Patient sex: F
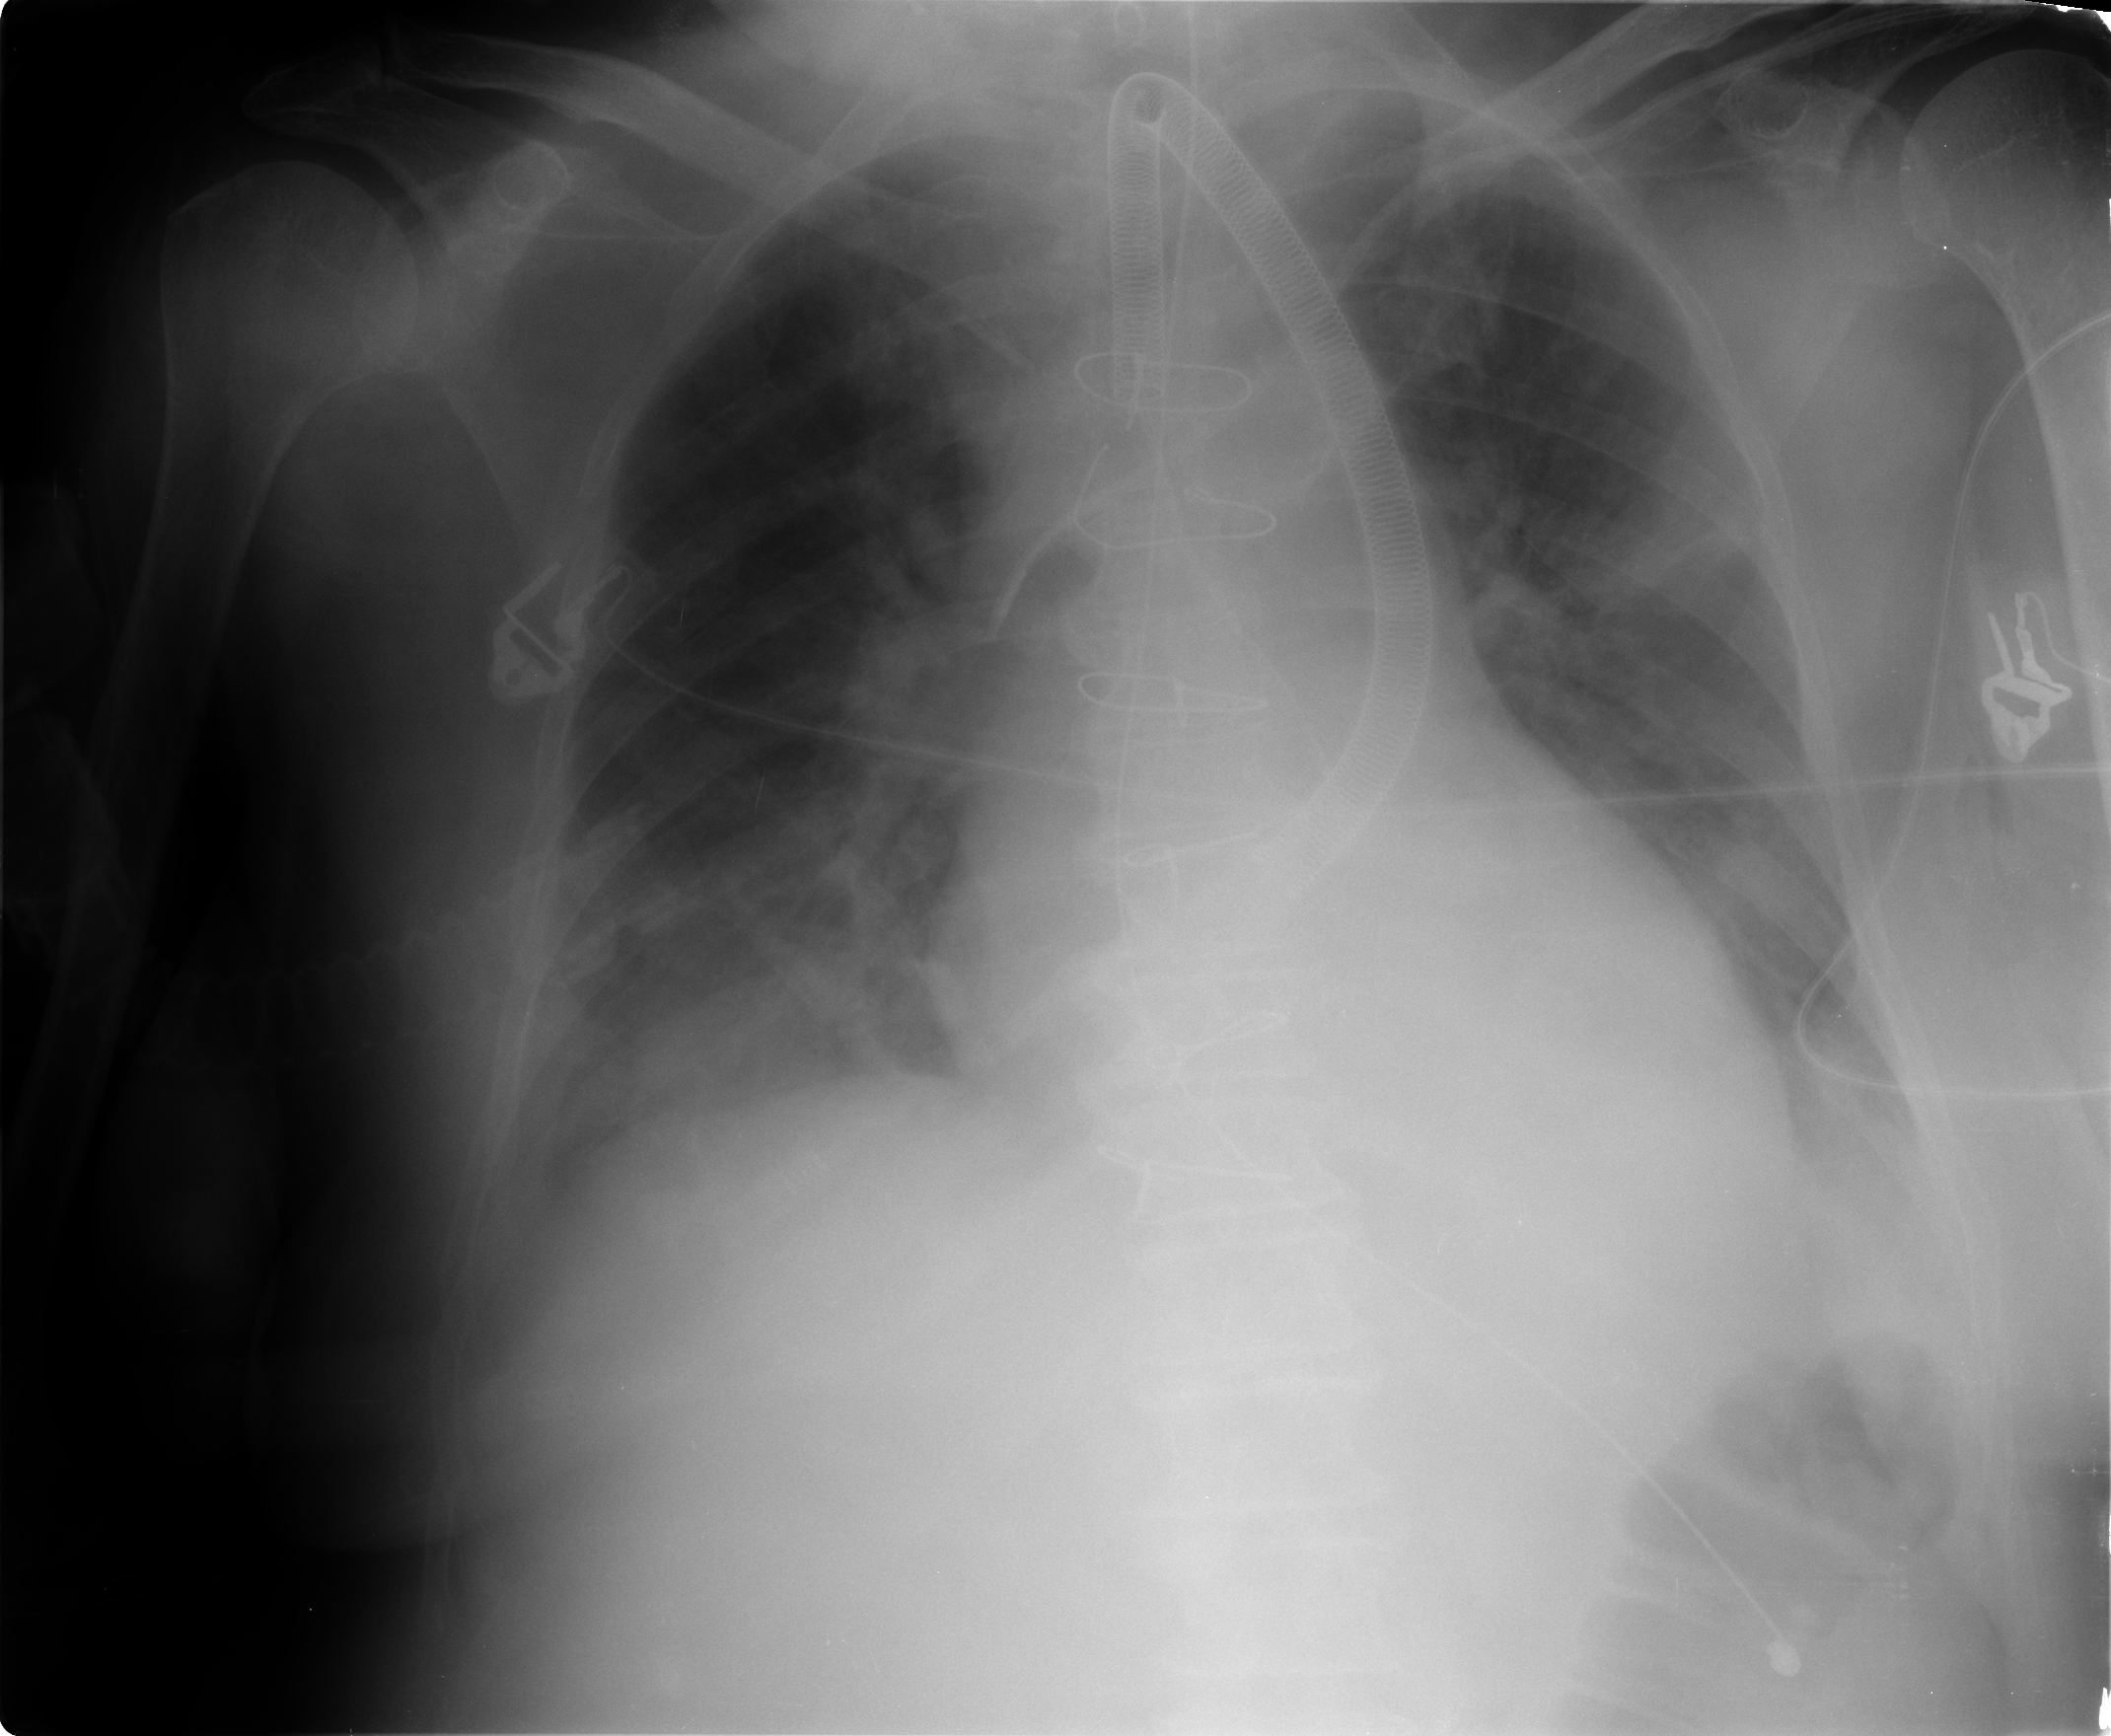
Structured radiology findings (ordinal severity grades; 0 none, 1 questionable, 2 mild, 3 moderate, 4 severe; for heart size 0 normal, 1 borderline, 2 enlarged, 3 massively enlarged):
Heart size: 2
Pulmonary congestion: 2
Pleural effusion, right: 2
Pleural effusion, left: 2
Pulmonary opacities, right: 1
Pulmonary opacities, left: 0
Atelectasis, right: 2
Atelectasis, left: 2